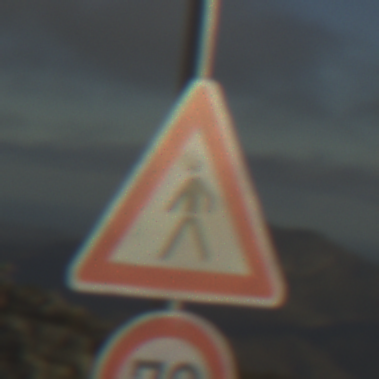
Verkehrszeichen: FussgaengerRechts
Zusatzzeichen unten: Geschwindigkeit70
Umgebung: Outdoor, Nature
Tageszeit: SunriseSunset
Wetter: PartlyCloudy
Licht: Natural
Jahreszeit: NotSpecified
Kontrast: HighContrast